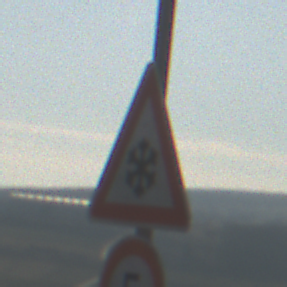
Verkehrszeichen: SchneeOderEisglaette
Zusatzzeichen unten: Geschwindigkeit5
Umgebung: Outdoor, Nature
Tageszeit: MorningAfternoon
Wetter: PartlyCloudy
Licht: Natural
Jahreszeit: NotSpecified
Kontrast: HighContrast